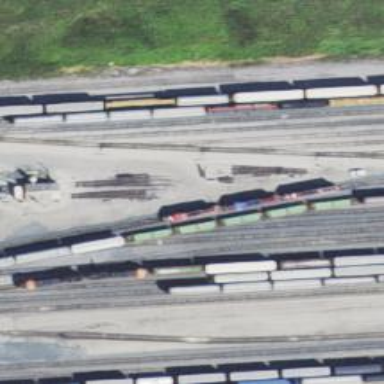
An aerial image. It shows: Abandoned railway yard.